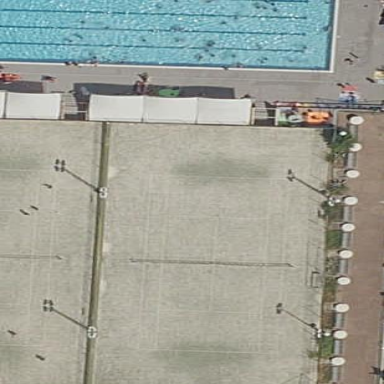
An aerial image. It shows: Tennis court on pitch designated for leisure land.